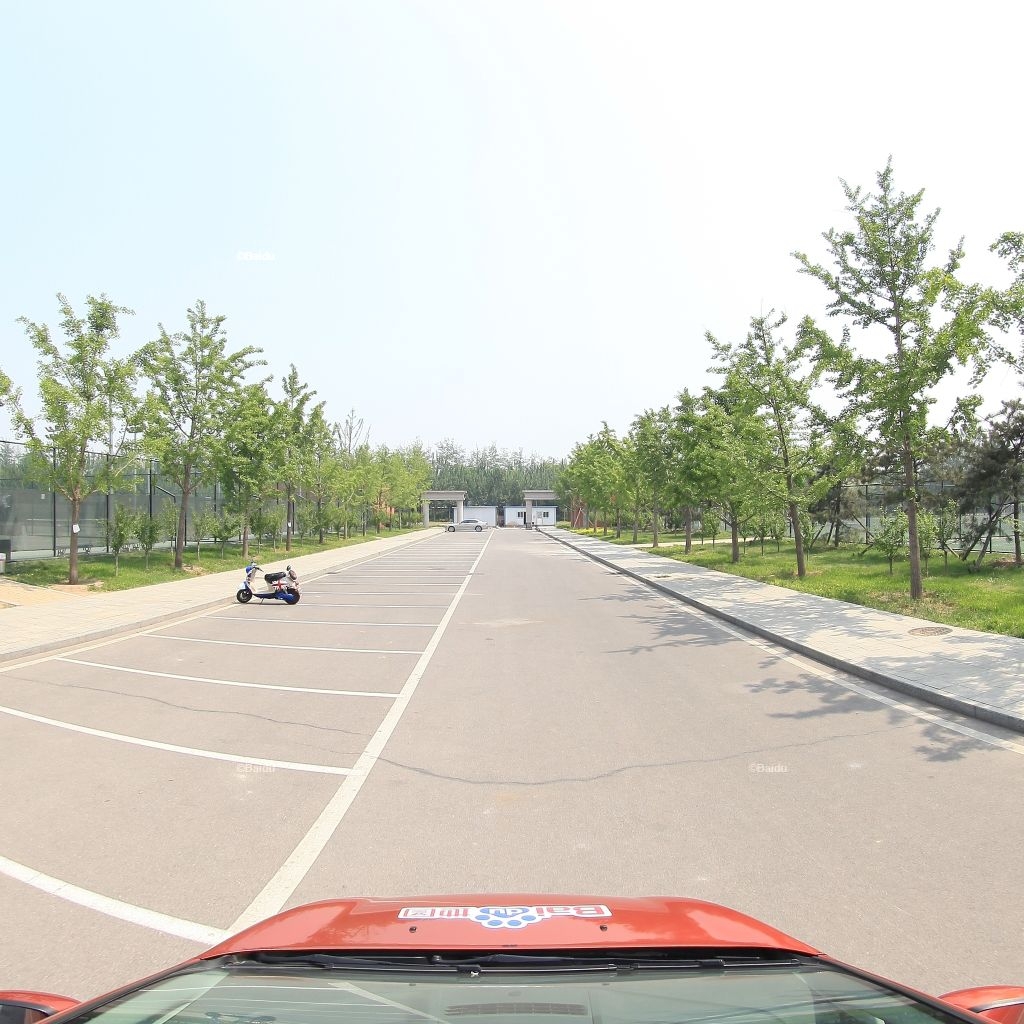
Region: Haidian
Road damage annotations: transverse patch, transverse patch, transverse crack, manhole cover